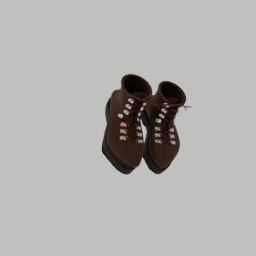
Label: people